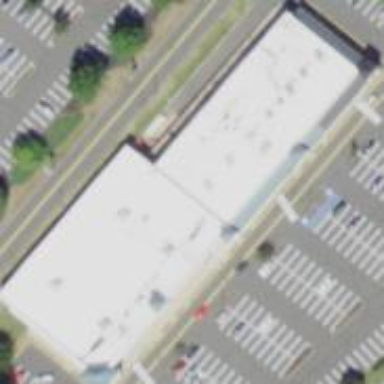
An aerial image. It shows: Retail building.